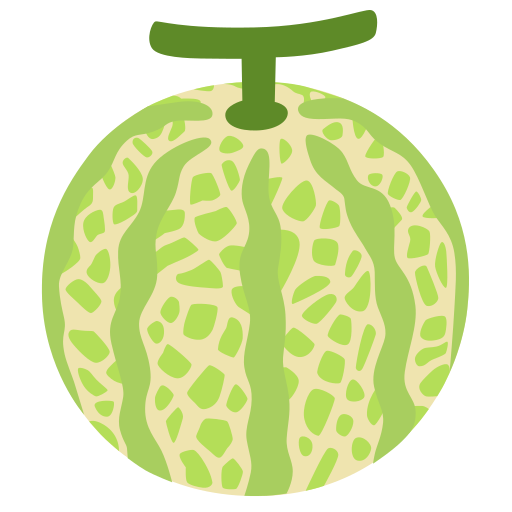
Emoji: 🍈